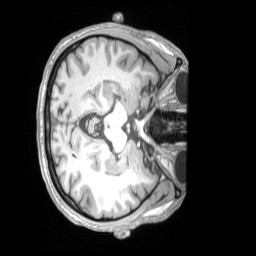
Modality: T1w
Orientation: axial
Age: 31
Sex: male
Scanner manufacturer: siemens
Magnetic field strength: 3 T
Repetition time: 2.53 s
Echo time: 0.00164 s